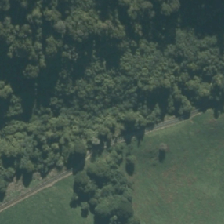
Land cover: broadleaved_indigenous_hardwood